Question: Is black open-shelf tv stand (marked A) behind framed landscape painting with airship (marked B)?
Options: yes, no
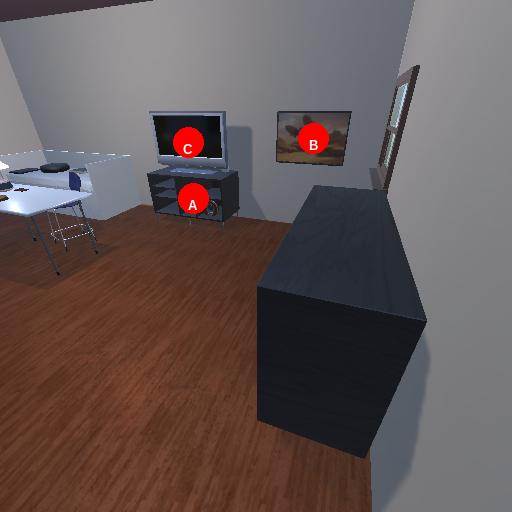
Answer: yes